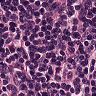
Metastatic tissue present: yes